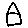
Label: house